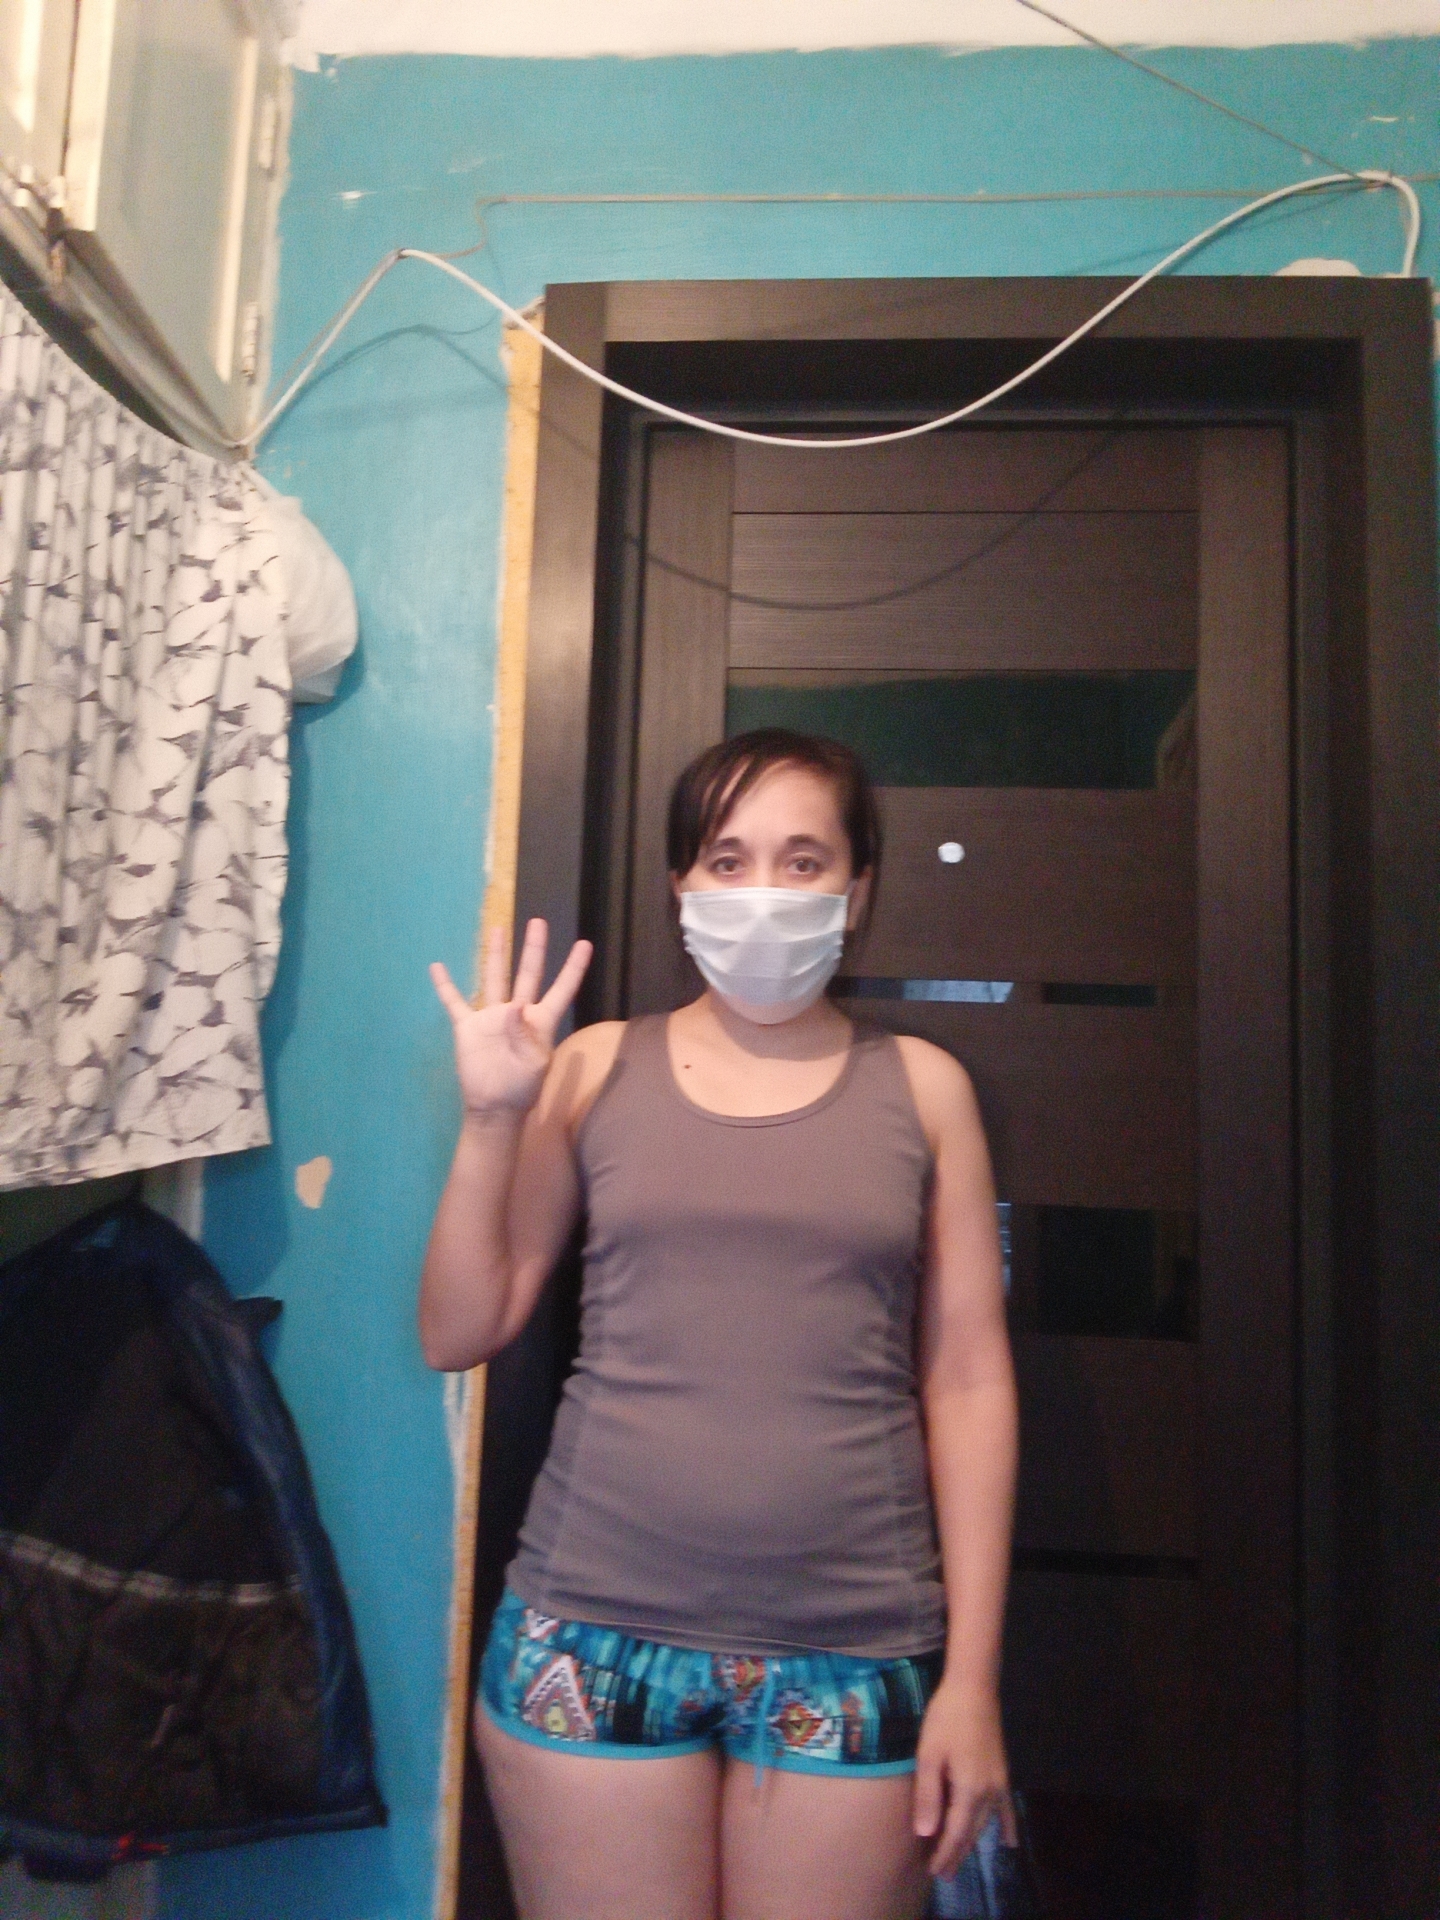
Label: noise